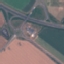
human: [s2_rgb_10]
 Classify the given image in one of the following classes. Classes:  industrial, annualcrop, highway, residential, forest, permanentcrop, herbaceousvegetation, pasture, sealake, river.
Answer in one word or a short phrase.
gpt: Highway